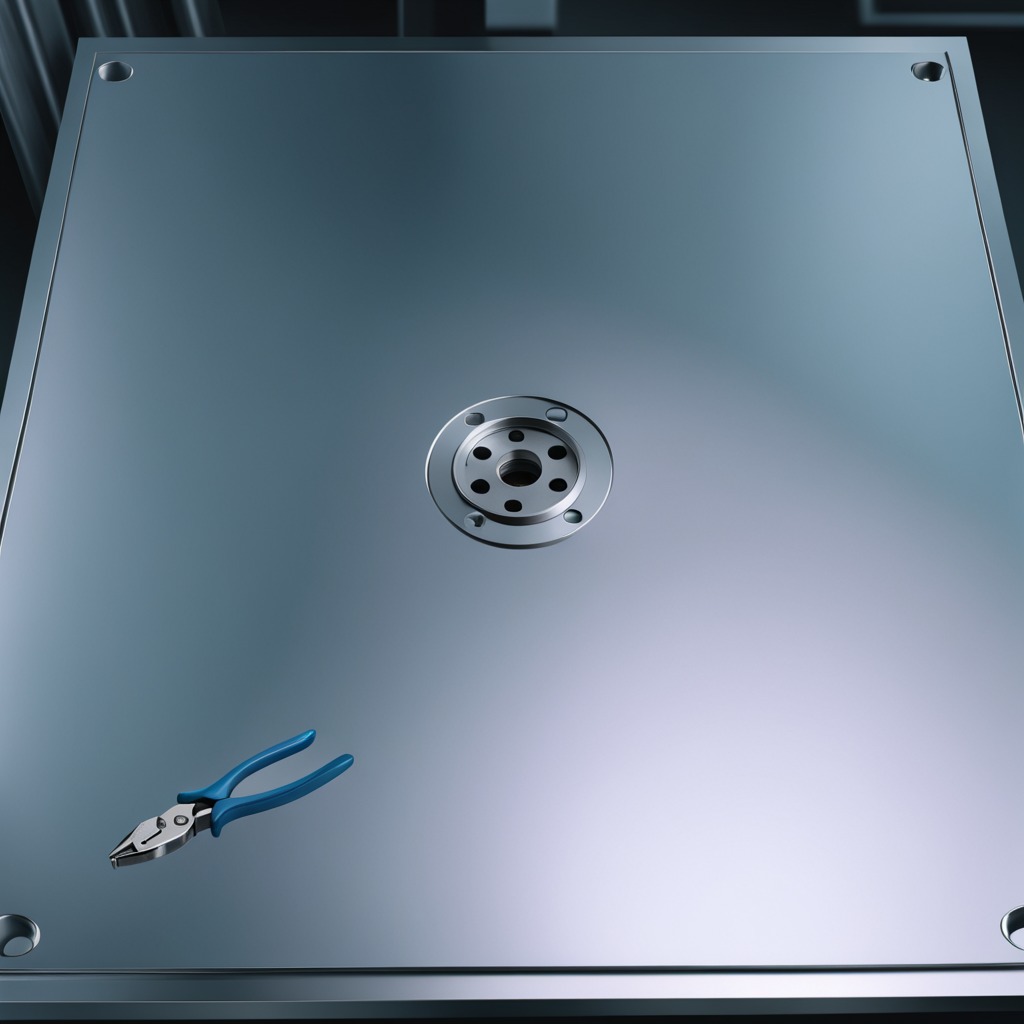
A plier is lying on the metal table.